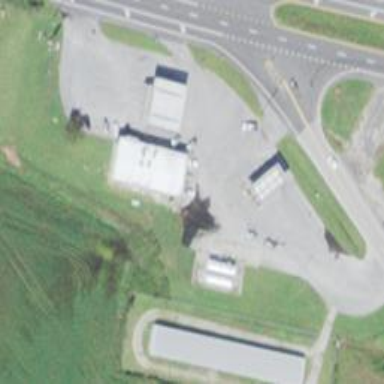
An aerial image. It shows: Convenience shop.